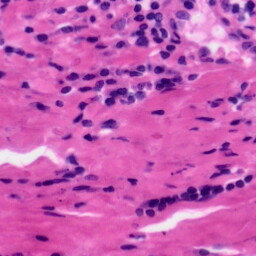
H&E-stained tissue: Tonsil